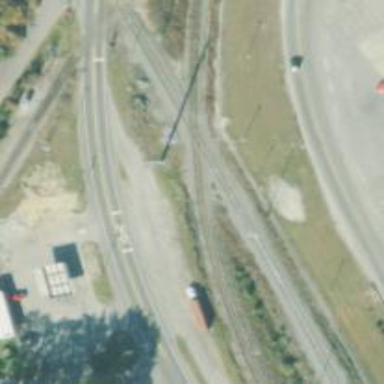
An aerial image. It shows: Railway crossing.